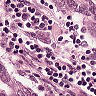
Metastatic tissue present: yes